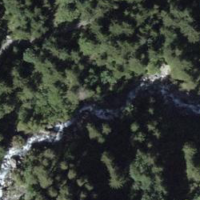
EUNIS habitat code: 43
Species observed at this site:
Boloria titania